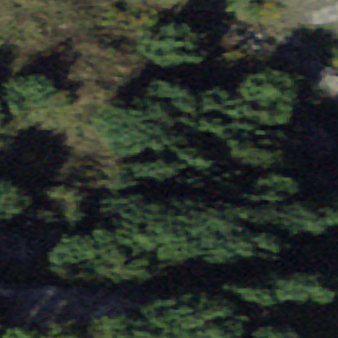
Label: other